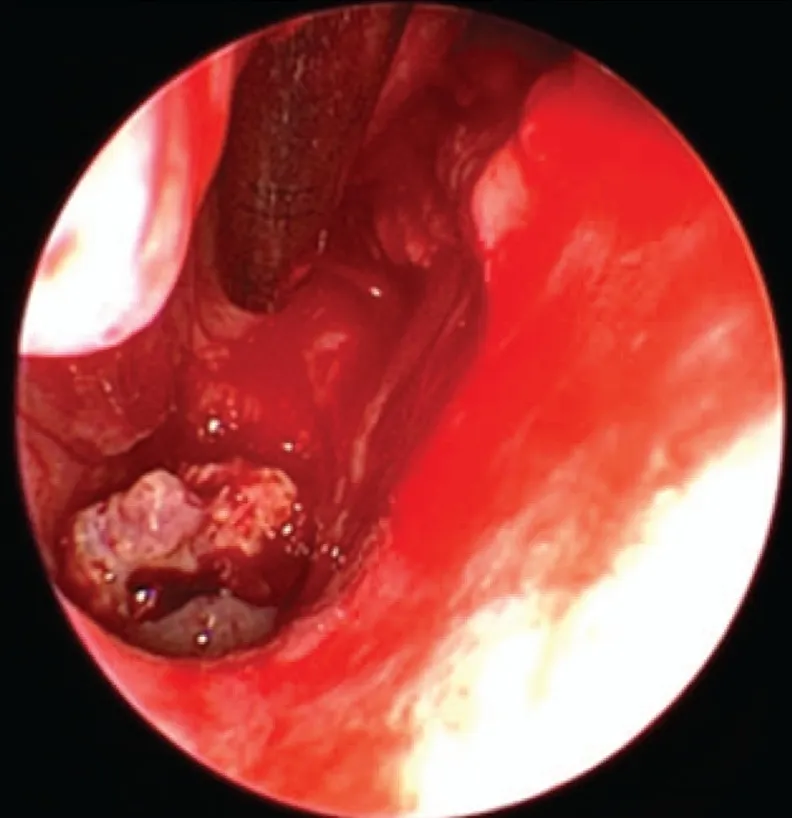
The nasopharyngeal mass was removed and the new bone at the bottom can be seen.
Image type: endoscopy (airway_endoscopy)